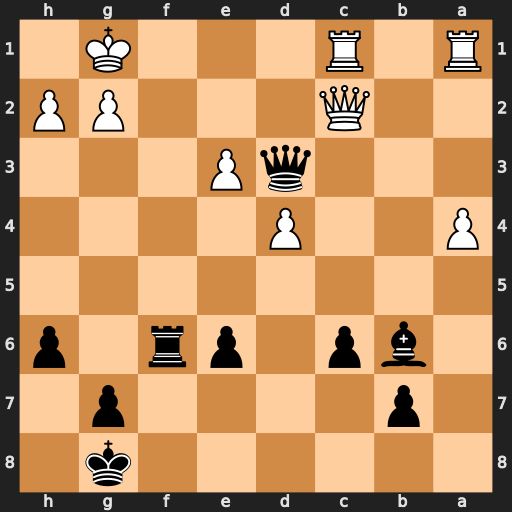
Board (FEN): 6k1/1p4p1/1bp1pr1p/8/P2P4/3qP3/2Q3PP/R1R3K1
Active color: b
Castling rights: -
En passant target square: -
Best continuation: Rf1+ Rxf1 Qxc2